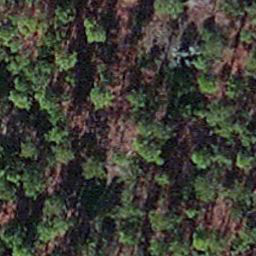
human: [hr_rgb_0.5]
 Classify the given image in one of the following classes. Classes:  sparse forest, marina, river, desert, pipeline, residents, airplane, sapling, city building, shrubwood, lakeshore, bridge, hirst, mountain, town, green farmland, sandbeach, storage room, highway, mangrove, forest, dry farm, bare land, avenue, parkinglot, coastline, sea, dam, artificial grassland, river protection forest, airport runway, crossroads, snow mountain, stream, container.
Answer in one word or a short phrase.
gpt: sapling